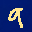
Label: 9